Question: I am new to objective-c.
I can not understand how to do, when you start the program automatically inserts the last name that was saved in NSTextFiel and NSSecureTextField.
I save the user name and password :
'''
- (void)saveLoginPass {
if ([checkBox state]==NSOnState) {
[SSKeychain setPassword:self.passwordField.stringValue forService:@"ERClient" account:self.loginField.stringValue];
NSLog(@"Login/pass save");
}
else if([checkBox state]==NSOffState){
NSLog(@"Don't save login/pass");
}
}
'''
and
'''
[manager POST:URLString parameters:parameter success:^(AFHTTPRequestOperation *operation, id responseObject){
if ([operation.responseString rangeOfString:@"mainBody"].location == NSNotFound) {
alertFild.stringValue=@"Login or pass false";
NSLog(@"Login or pass false");
NSLog(@"responseObject: %@", responseObject);
NSLog(@"operation.responseString: %@",operation.responseString);
NSLog(@"operation.response: %@",operation.response);
} else {
browserWindowController = [[ERBrowserWindowController alloc] initWithWindowNibName:@"ERBrowserWindowController"];
[browserWindowController showWindow:self];
[browserWindowController addDefaultTabs];
[self saveLoginPass];
[loginWindow close];
NSLog(@"Authorized");
}
}
'''

I checked in Keychain successfully stored data.
How make implementation insert the final login and password when loading the program?
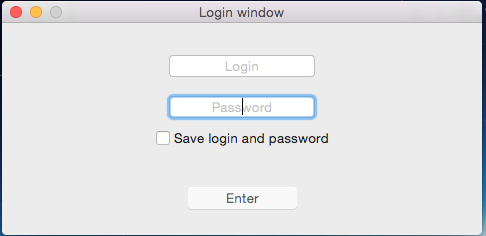
Answer: I guess you can just retrieve the username and password in the standard way.
'''
NSDictionary *credentials = [SSKeychain accountsForService:@"ERClient"].firstObject;
if (!credentials) {
return; // leave fields empty
}
NSString *accountName = credentialsDictionary[kSSKeychainAccountKey];
NSString *password = [SSKeychain passwordForService:@"ERClient" account:accountName];
// populate fields
'''
}